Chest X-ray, PA view. Patient: 48 years old, sex M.
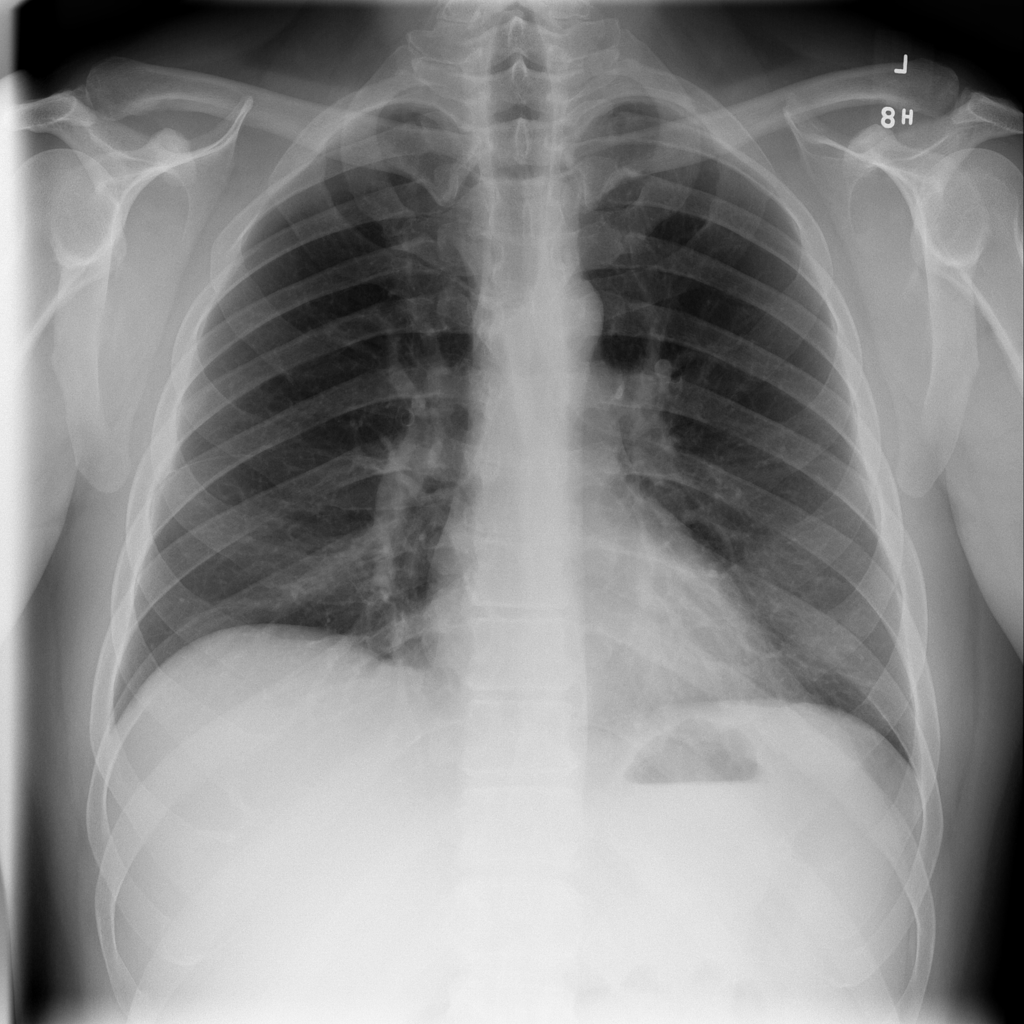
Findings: No Finding